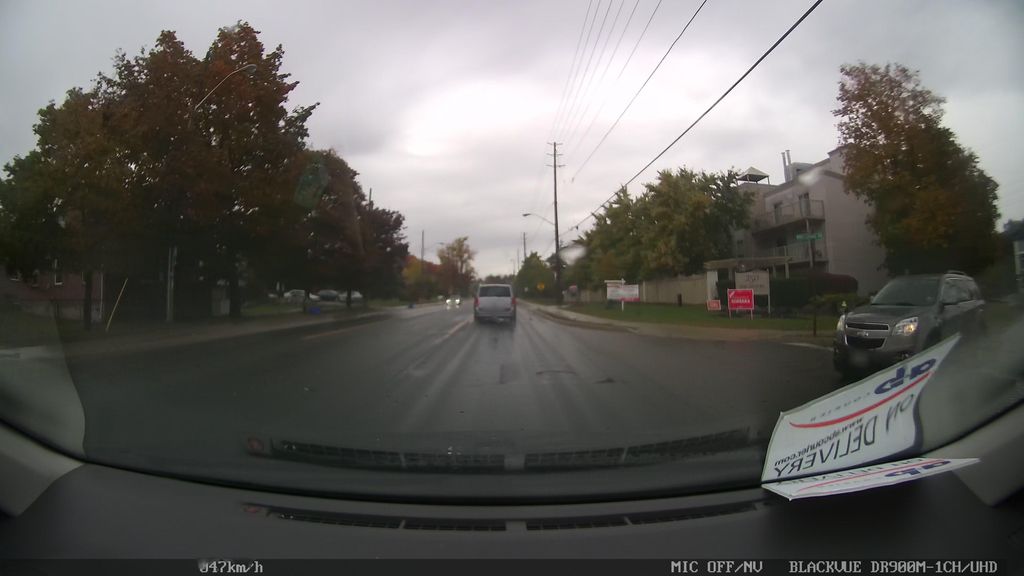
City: toronto